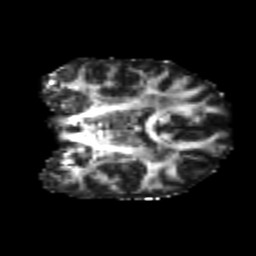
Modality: FA
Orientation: coronal
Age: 26
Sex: female
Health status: healthy
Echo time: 0.074 s